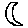
Label: moon